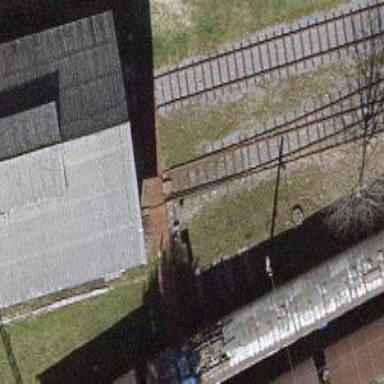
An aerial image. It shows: Railway switch.